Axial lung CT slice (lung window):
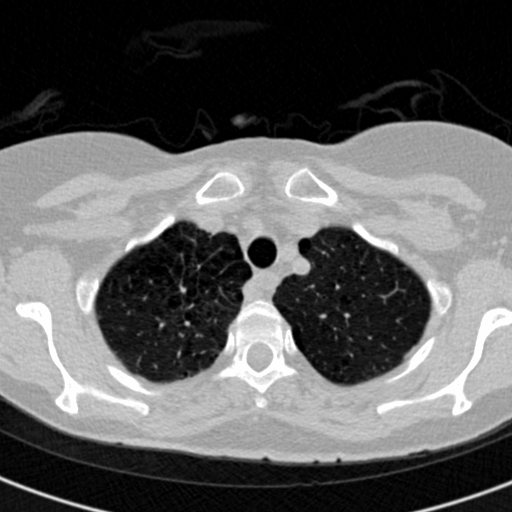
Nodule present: no